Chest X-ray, AP view. Patient: 31 years old, sex F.
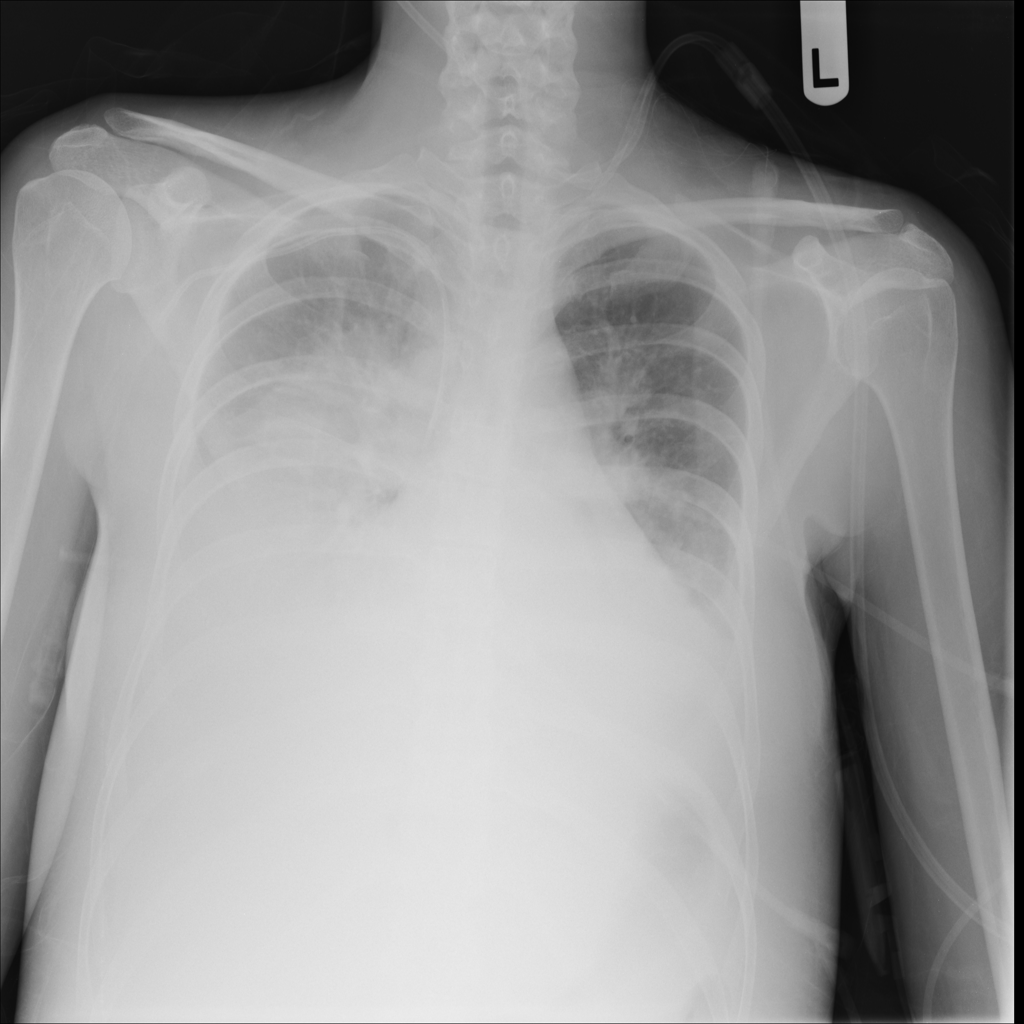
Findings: Effusion